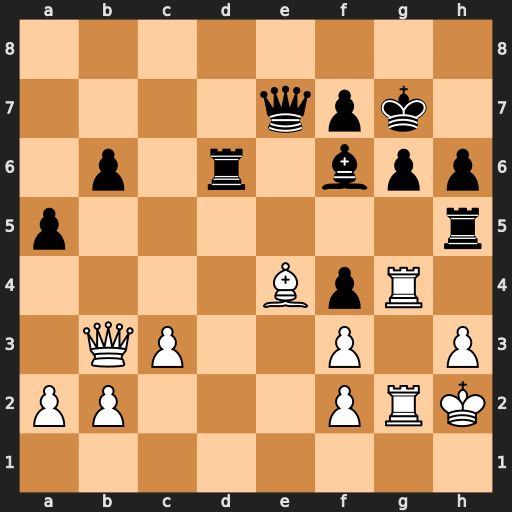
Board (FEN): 8/4qpk1/1p1r1bpp/p6r/4BpR1/1QP2P1P/PP3PRK/8
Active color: w
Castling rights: -
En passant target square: -
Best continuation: Rxg6+ fxg6 Rxg6+ Kh8 Qg8#